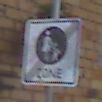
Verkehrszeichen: EndeFussgaengerzone
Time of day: MorningAfternoon
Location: Outdoor (Urban)
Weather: Overcast
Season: NotSpecified
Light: Natural